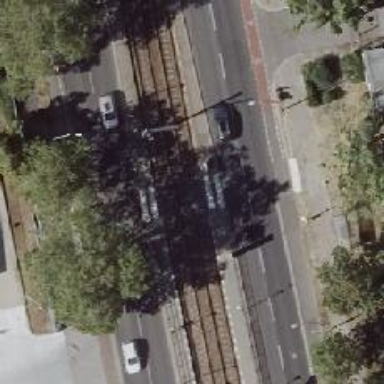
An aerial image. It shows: Tram crossing on the railway.